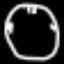
Label: clock